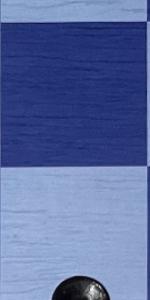
Label: Empty